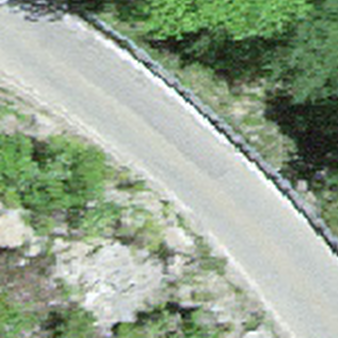
Label: other